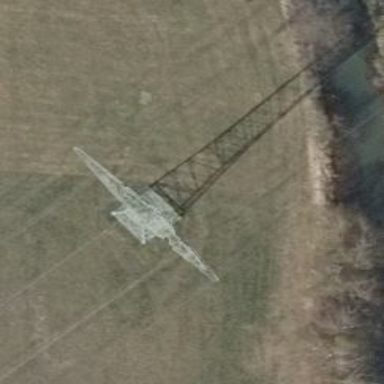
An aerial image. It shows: Power tower.